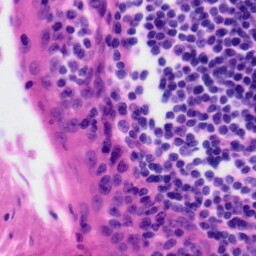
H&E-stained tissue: Tonsil